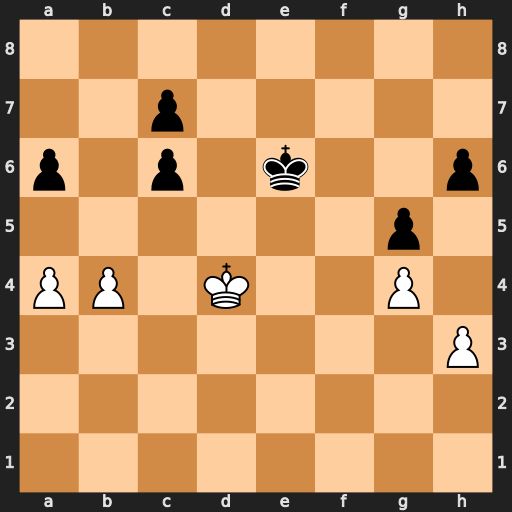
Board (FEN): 8/2p5/p1p1k2p/6p1/PP1K2P1/7P/8/8
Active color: w
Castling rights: -
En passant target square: -
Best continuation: Kc5 Kd7 a5 Ke8 Kxc6